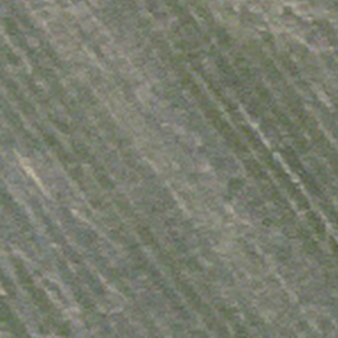
Label: other